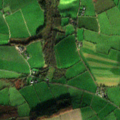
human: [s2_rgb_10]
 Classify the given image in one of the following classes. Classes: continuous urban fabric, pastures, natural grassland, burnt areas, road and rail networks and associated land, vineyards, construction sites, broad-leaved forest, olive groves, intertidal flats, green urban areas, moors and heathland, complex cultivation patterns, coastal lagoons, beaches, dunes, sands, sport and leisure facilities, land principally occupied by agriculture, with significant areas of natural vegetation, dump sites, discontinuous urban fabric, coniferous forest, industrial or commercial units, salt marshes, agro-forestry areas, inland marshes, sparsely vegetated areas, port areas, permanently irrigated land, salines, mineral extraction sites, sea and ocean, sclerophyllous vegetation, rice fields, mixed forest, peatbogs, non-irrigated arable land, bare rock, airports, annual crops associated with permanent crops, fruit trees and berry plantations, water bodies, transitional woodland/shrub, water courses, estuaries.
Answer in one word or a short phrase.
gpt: non-irrigated arable land, pastures, coniferous forest